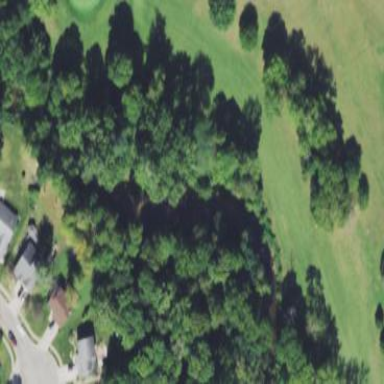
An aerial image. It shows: Well-maintained grassy area serving as golf fairway for the sport of golf.